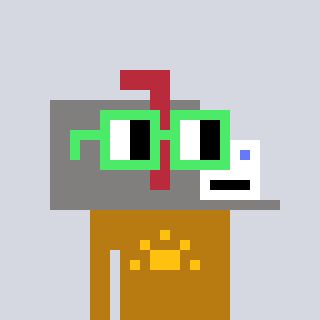
a pixel art character with square light green glasses, a mailbox-shaped head and a gold-colored body on a cool background